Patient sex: M
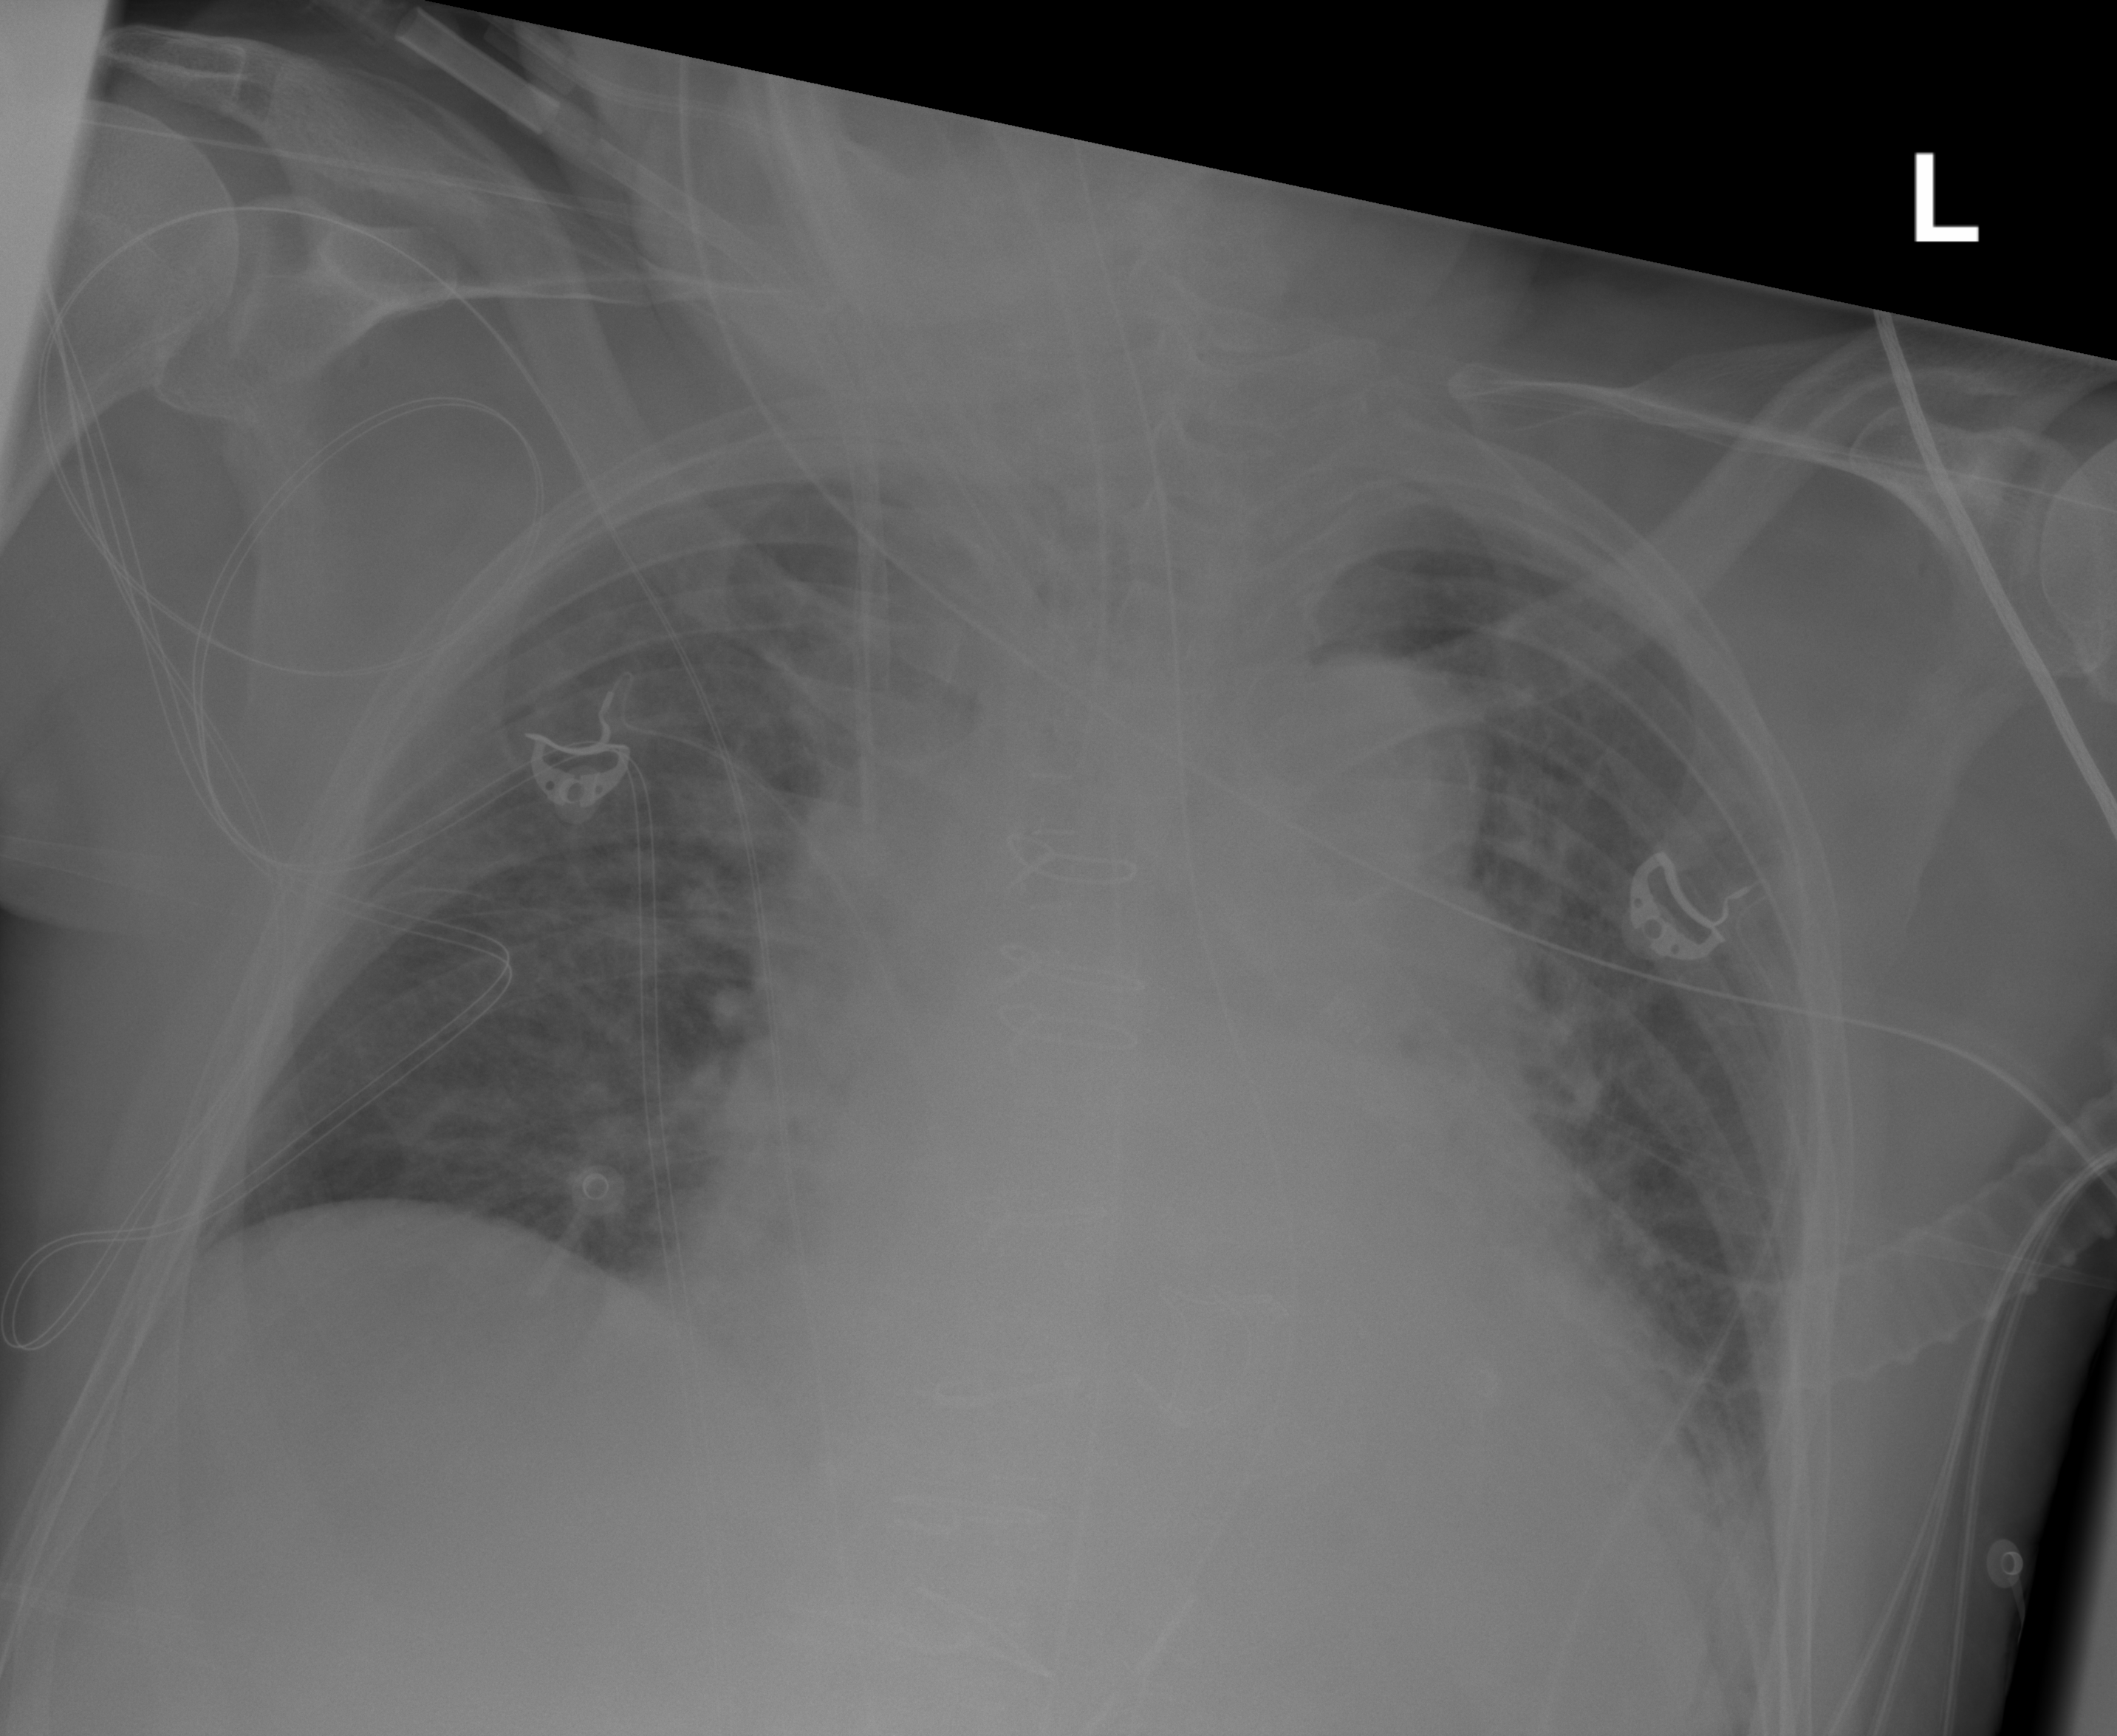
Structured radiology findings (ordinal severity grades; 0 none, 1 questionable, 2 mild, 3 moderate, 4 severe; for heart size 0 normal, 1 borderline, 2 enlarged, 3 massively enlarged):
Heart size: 2
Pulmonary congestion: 2
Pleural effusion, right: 0
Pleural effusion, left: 2
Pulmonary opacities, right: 2
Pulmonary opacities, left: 2
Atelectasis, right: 2
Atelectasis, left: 2